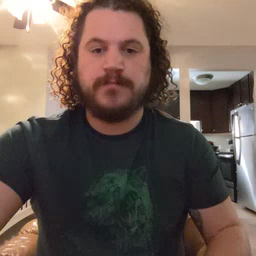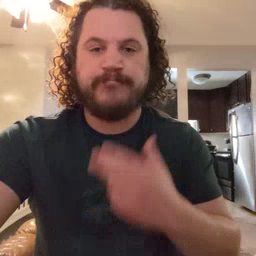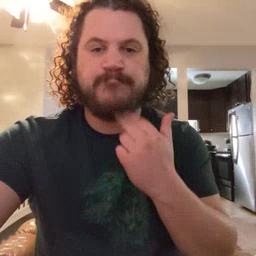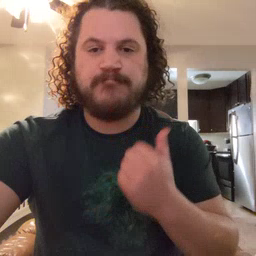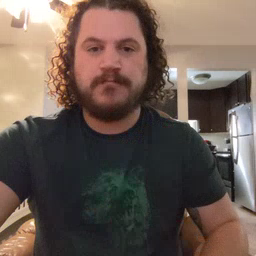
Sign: cute